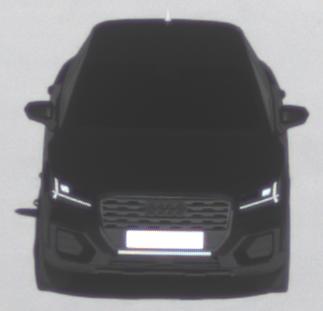
Make: Audi
Model: Q2
Model produced from: 2016
Model produced until: 2020
Doors: 5
Color: black
Road condition: dry road
Daytime: morning or afternoon
Contrast: high contrast